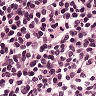
Metastatic tissue present: no